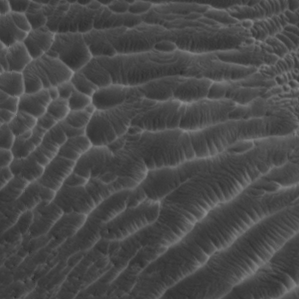
Label: non_frost